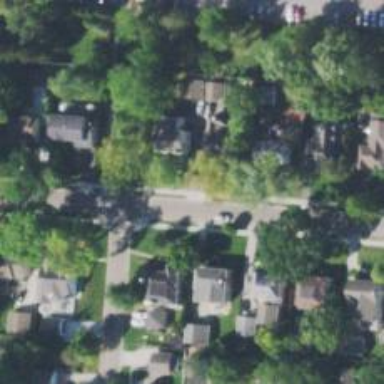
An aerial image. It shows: Residential driveway used as service road.